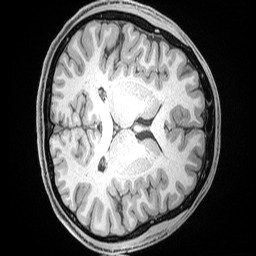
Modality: T1w
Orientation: axial
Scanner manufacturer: siemens
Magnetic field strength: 3 T
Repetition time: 2.53 s
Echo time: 0.00169 s